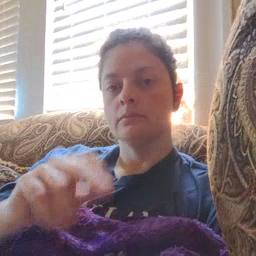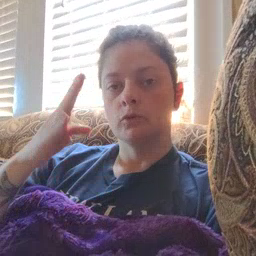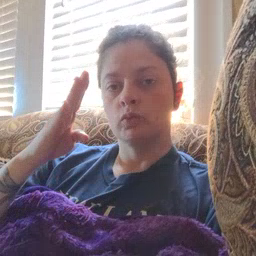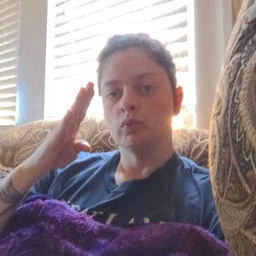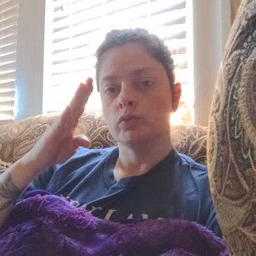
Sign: blue